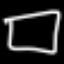
Label: square